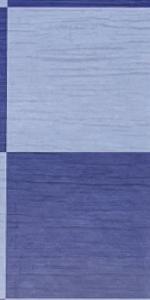
Label: Empty